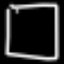
Label: square